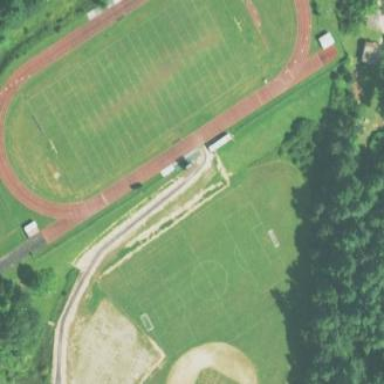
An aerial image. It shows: Pitch for American football.